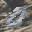
Label: 0